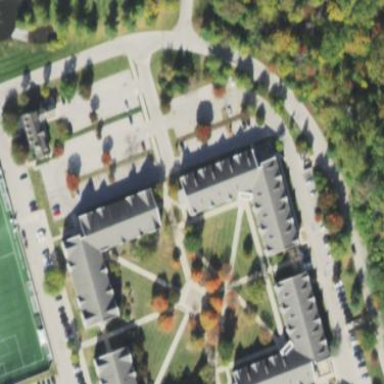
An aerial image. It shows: Dormitory building.